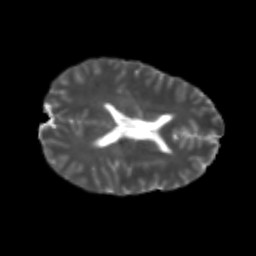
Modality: T2w
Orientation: axial
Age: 24
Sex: male
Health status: healthy
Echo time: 0.074 s